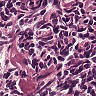
Metastatic tissue present: no